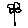
Label: flower